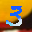
Label: 3